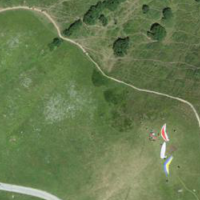
EUNIS habitat code: 26
Species observed at this site:
Campanula barbata
Pyrgus serratulae
Erebia pharte
Aglais urticae
Callophrys rubi